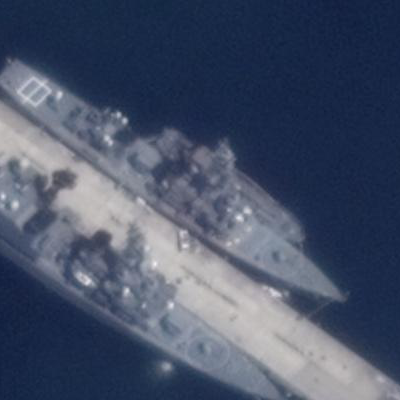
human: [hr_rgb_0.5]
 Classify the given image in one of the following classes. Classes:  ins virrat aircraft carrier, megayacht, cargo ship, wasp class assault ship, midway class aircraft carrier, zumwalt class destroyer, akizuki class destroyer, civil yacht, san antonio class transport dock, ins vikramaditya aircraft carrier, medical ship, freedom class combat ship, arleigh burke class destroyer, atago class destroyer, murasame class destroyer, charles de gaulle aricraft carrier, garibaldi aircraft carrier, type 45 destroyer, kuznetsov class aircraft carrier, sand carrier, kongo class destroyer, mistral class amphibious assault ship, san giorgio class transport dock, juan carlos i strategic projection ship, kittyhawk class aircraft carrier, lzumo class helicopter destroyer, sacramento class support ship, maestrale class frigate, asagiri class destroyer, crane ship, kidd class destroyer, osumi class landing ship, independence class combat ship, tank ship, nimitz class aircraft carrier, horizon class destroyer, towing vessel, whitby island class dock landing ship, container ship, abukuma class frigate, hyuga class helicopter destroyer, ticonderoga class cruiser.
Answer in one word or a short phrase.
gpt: Arleigh Burke class destroyer